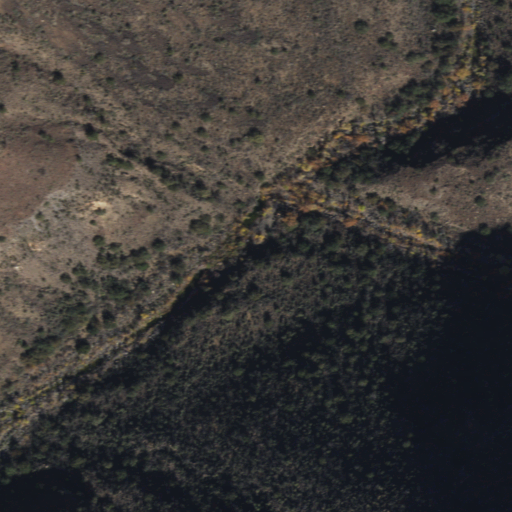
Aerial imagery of valley in Arizona named Stone Corral Canyon containing shrub and mixed forest